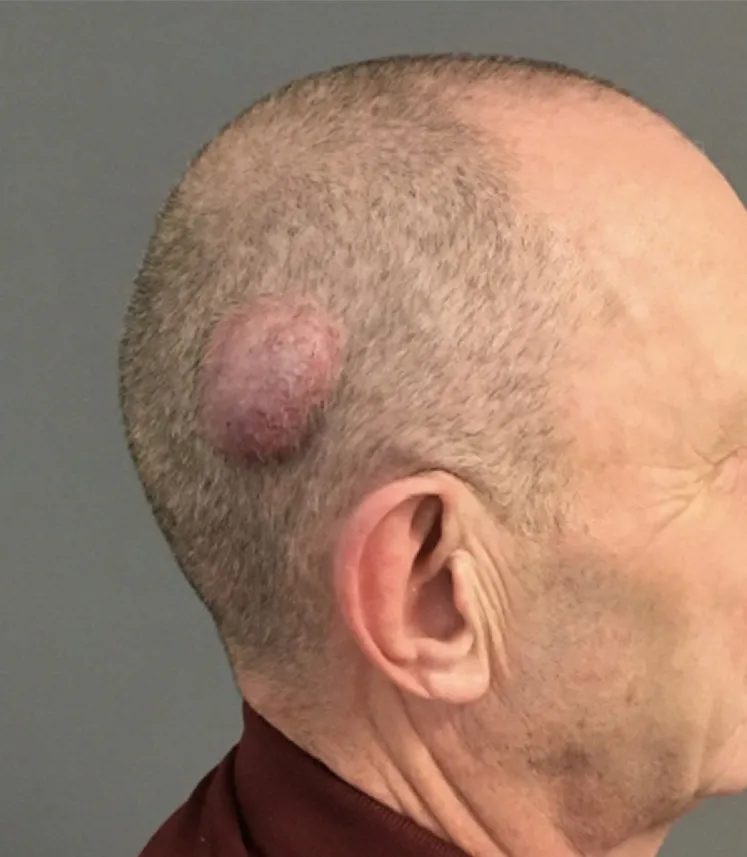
Clinical presentation of the tumor.
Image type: medical_photograph (skin_photograph)